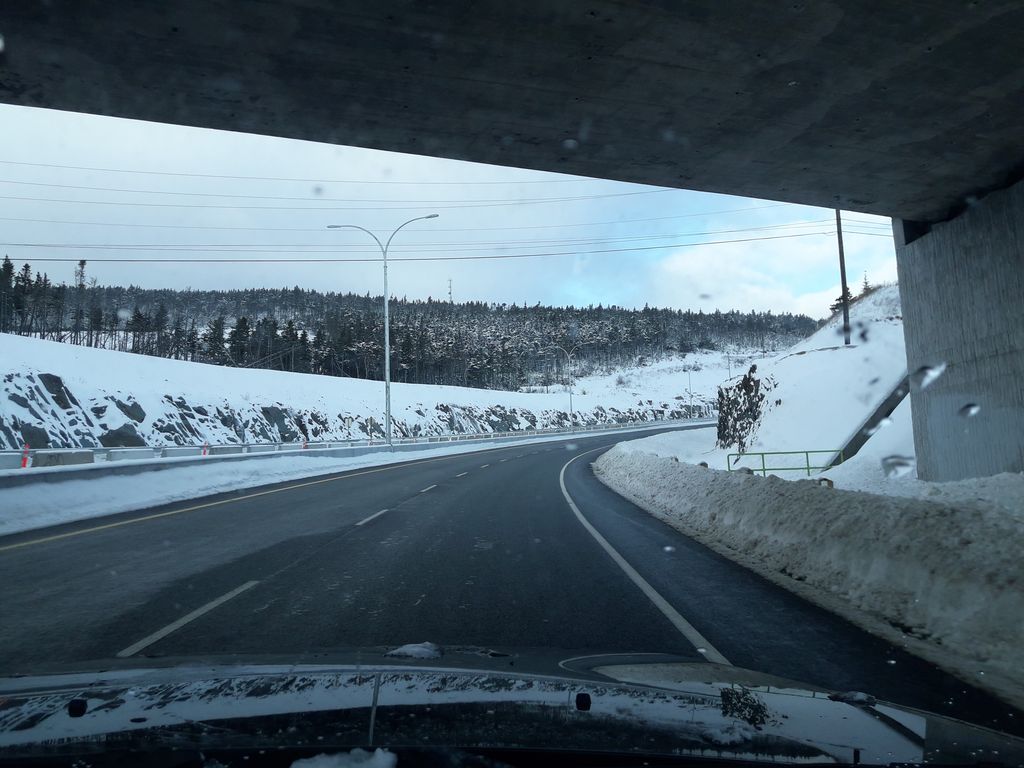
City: st_johns